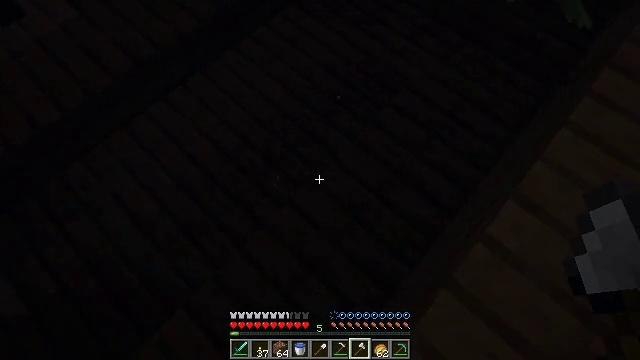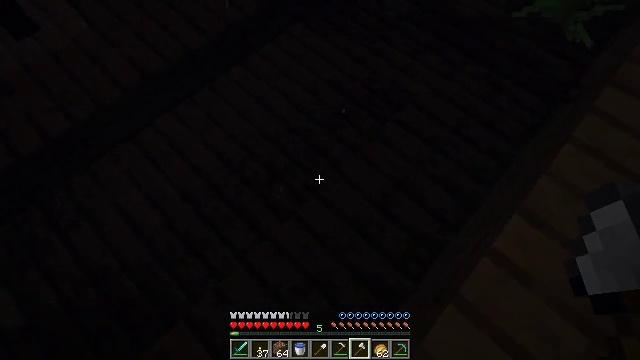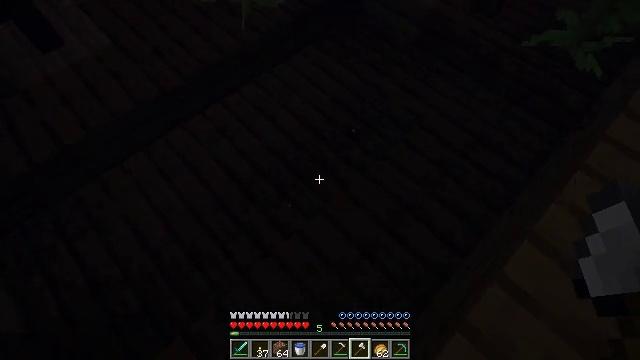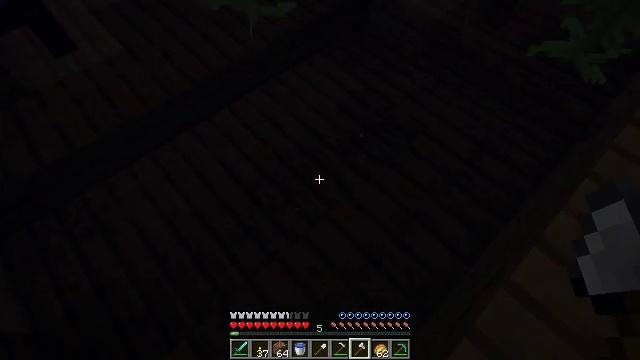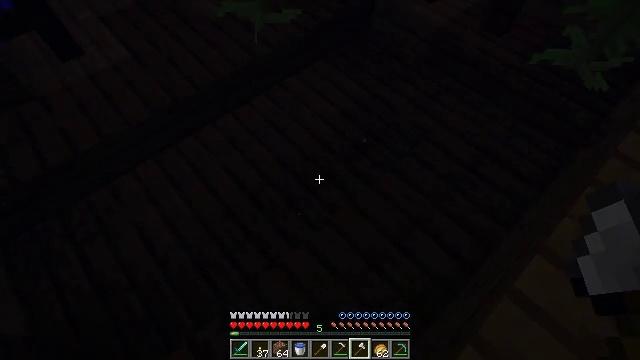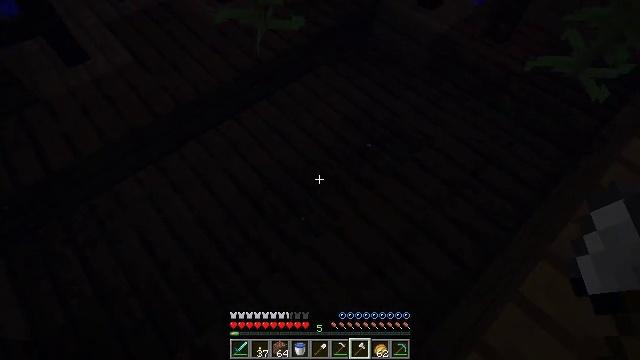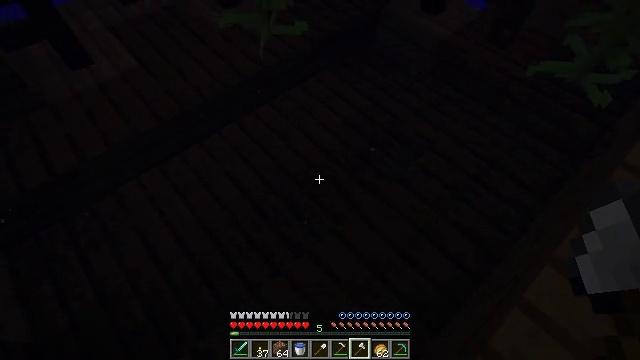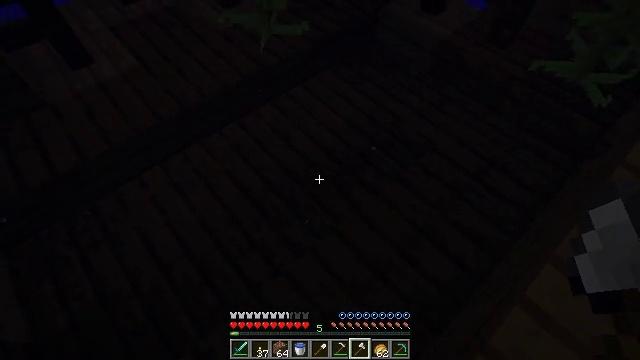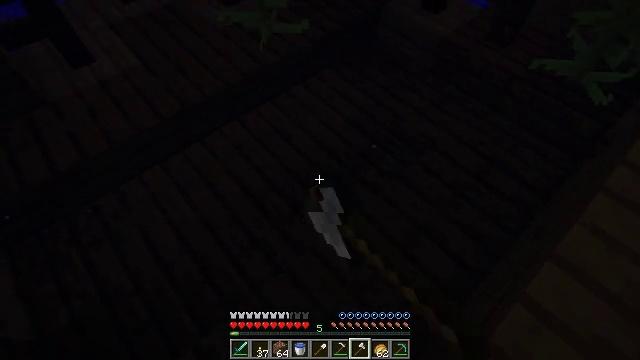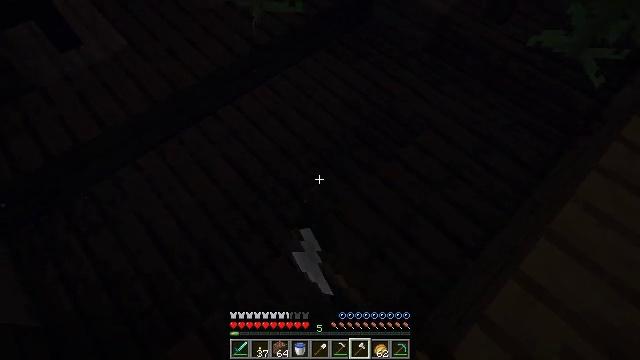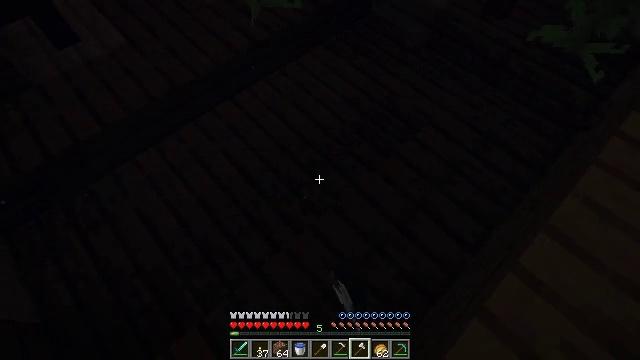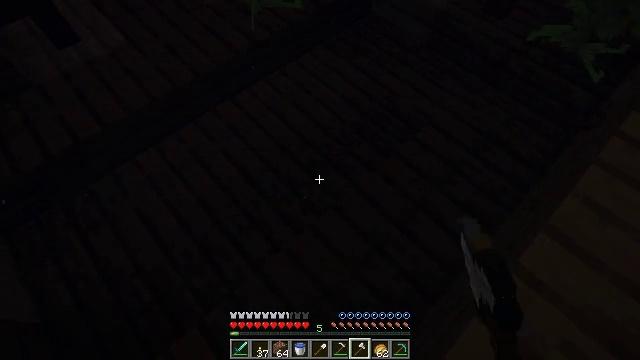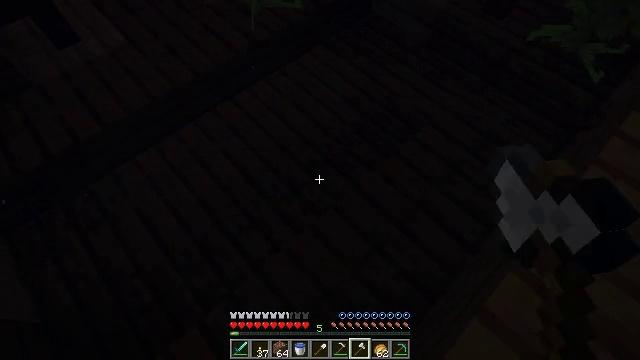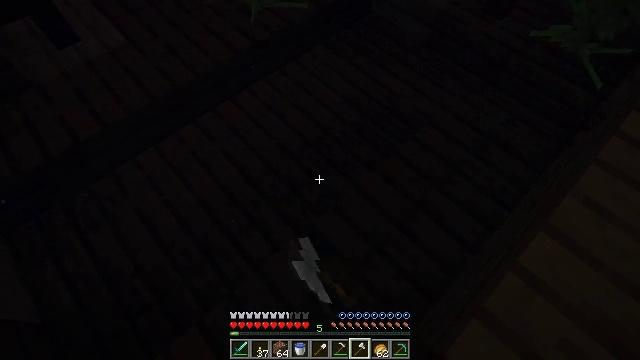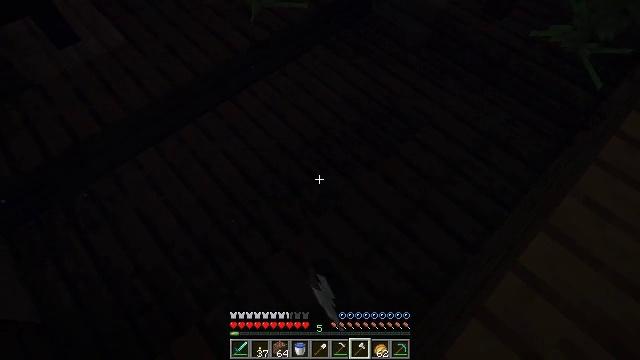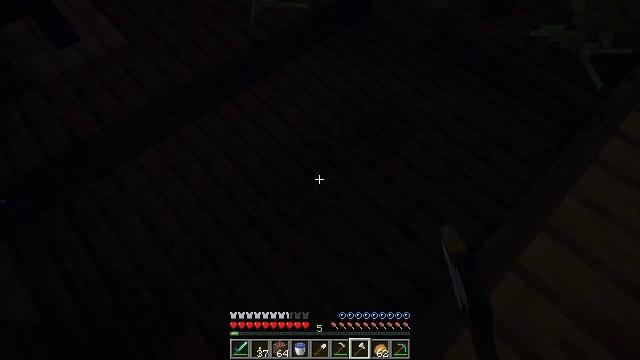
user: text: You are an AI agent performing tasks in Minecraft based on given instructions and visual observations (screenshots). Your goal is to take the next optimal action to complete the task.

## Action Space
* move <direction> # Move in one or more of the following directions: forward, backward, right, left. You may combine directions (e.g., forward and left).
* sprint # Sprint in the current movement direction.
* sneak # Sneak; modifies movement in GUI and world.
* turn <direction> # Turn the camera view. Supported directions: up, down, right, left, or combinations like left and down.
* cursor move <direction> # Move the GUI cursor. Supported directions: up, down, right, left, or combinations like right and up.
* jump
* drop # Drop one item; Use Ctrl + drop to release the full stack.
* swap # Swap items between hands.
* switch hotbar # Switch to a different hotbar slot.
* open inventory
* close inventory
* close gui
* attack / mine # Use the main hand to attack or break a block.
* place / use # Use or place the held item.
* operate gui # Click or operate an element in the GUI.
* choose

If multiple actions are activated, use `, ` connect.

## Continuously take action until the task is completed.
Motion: motion action
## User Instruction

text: Destroy the dark oak slab to recycle it.
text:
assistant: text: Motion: move left, sneak, turn up
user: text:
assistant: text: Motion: move left, sneak, turn left and up
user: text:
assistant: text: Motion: move left, sneak, turn left and up
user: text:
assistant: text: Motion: sneak, turn up
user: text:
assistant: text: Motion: sneak, turn up
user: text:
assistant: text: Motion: sneak
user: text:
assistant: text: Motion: sneak, attack / mine
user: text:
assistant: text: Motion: sneak, attack / mine
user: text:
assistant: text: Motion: sneak, turn right and down, attack / mine
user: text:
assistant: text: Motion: sneak, attack / mine
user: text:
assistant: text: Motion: sneak, attack / mine
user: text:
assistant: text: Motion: sneak, attack / mine
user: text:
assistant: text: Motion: sneak, attack / mine
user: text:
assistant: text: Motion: sneak, attack / mine
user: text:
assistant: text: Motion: sneak, attack / mine
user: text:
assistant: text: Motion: sneak, attack / mine
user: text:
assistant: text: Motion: sneak, attack / mine
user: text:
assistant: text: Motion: sneak, attack / mine
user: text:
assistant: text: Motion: sneak, attack / mine
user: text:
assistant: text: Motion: sneak, attack / mine
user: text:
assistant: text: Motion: sneak, attack / mine
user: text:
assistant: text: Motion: sneak, attack / mine
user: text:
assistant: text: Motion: sneak, attack / mine
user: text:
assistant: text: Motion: sneak, attack / mine
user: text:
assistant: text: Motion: sneak, attack / mine
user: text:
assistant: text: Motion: sneak, attack / mine
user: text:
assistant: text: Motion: sneak, attack / mine
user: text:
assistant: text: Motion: sneak, attack / mine
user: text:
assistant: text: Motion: sneak, attack / mine
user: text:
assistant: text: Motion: sneak, attack / mine